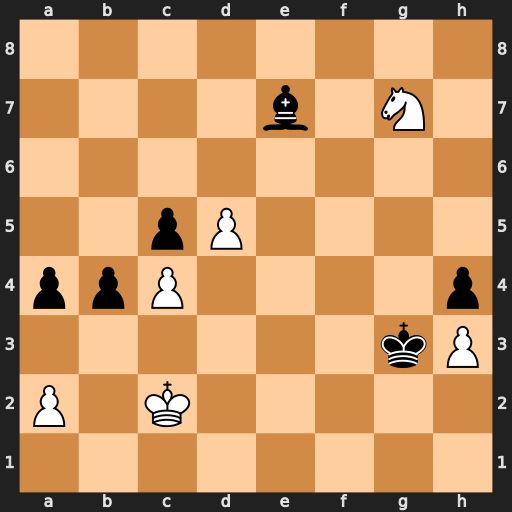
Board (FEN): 8/4b1N1/8/2pP4/ppP4p/6kP/P1K5/8
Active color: w
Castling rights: -
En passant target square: -
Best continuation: Nf5+ Kxh3 Nxe7